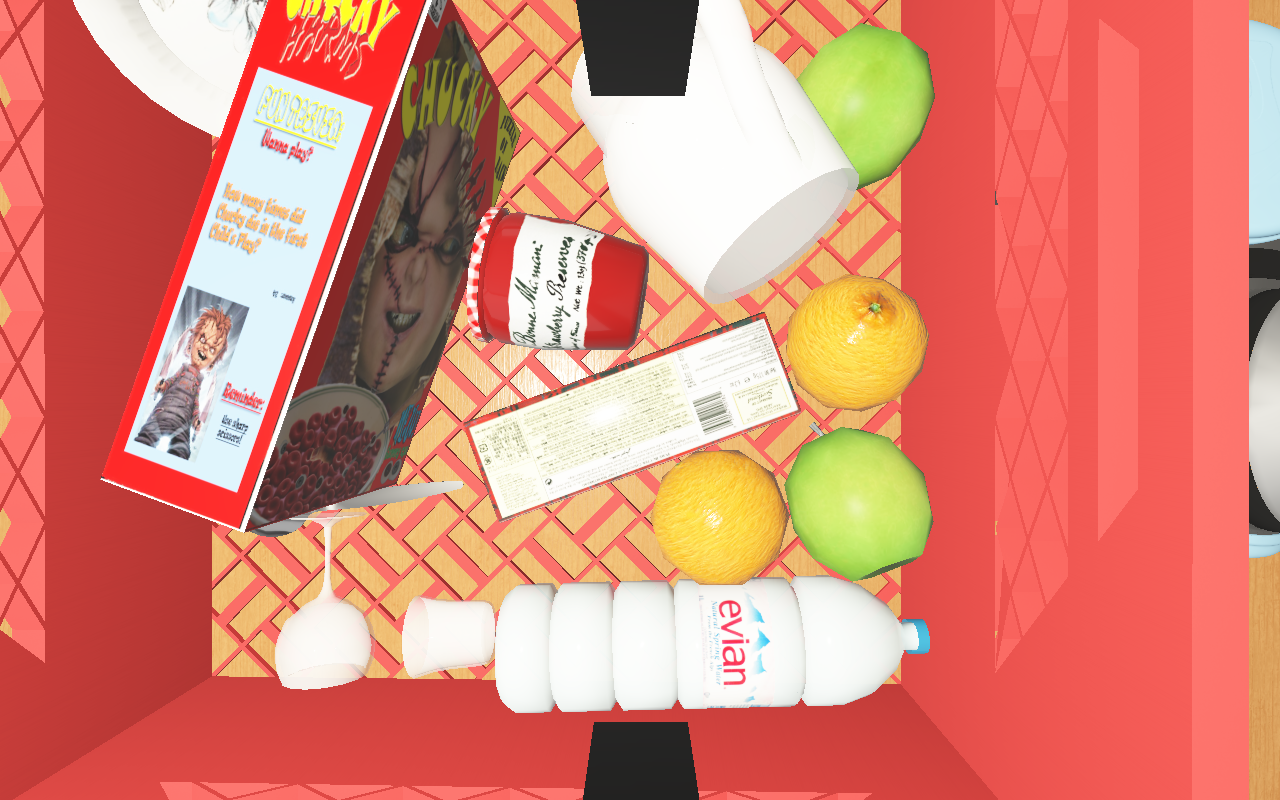
Objects in the scene:
water bottle
apple
apple
orange
spoon
glass
wineglass
jam jar
cereal box
cereal box